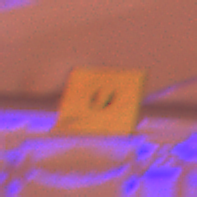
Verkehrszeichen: AnkuendigungOderFortsetzungUmleitungOhnePfeilsymbol
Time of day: Night
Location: Outdoor (Urban)
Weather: Overcast
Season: Winter
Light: Artificial